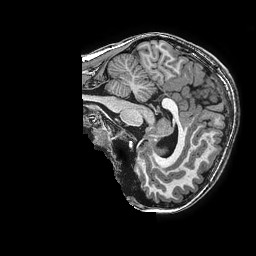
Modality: T1w
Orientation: sagittal
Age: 8
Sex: male
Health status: ill
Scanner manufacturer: ge
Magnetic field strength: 3 T
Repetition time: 0.0077 s
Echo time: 0.003436 s